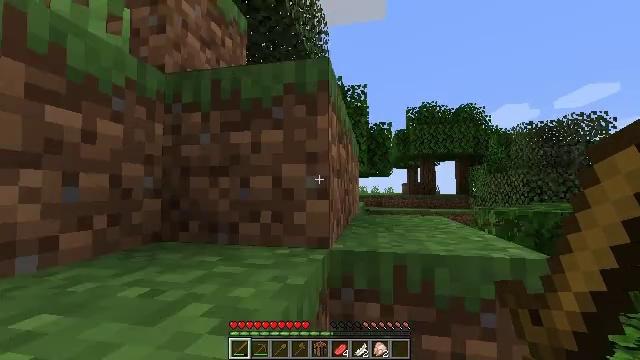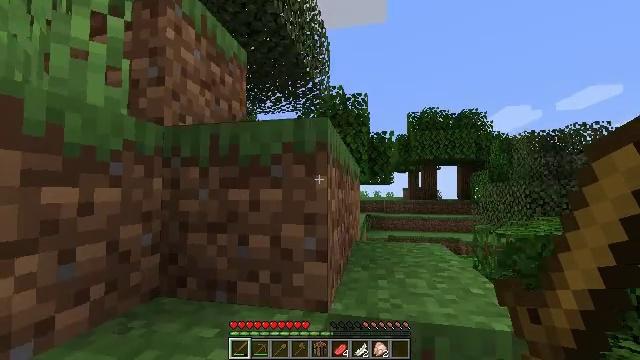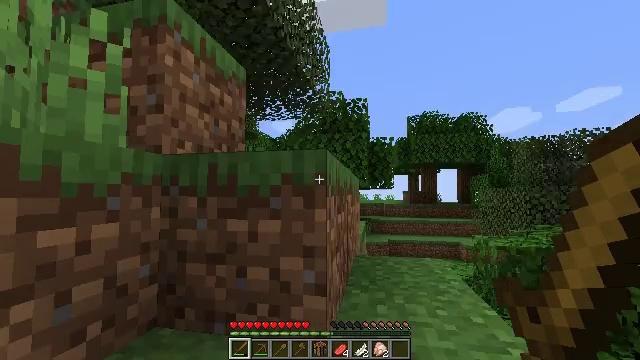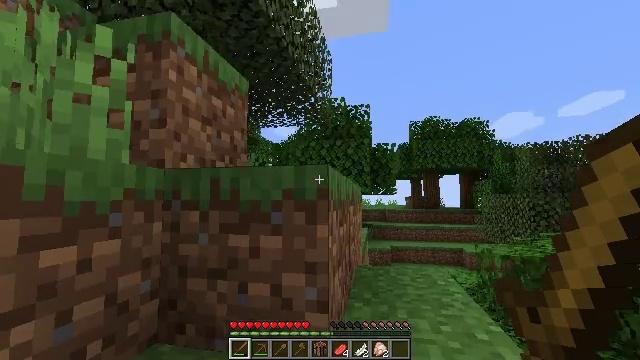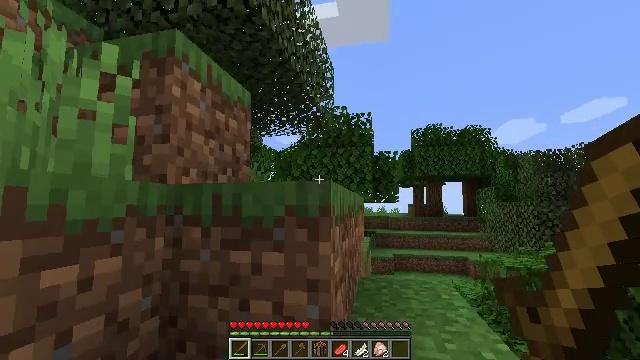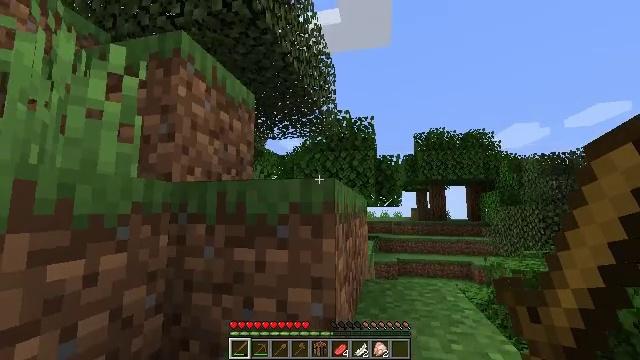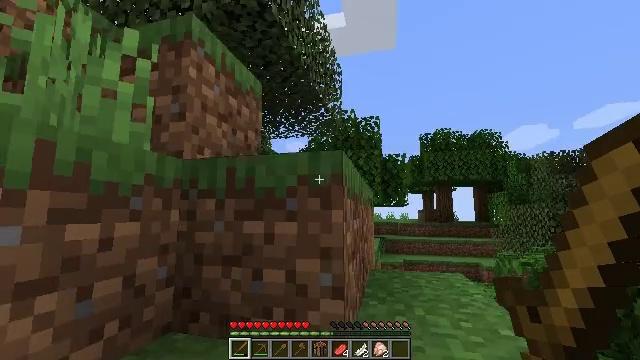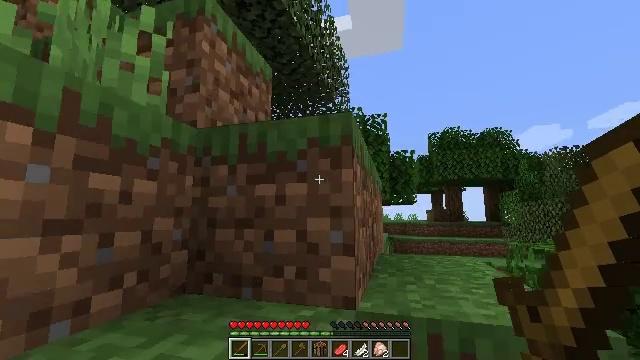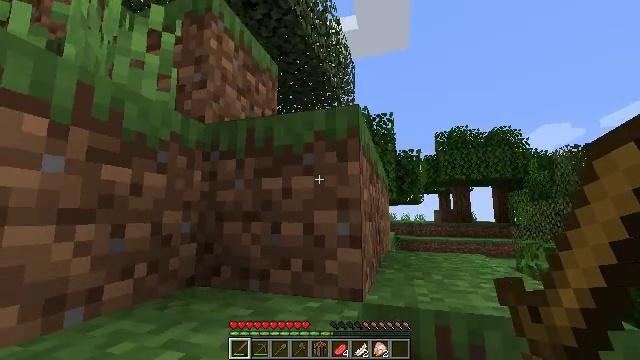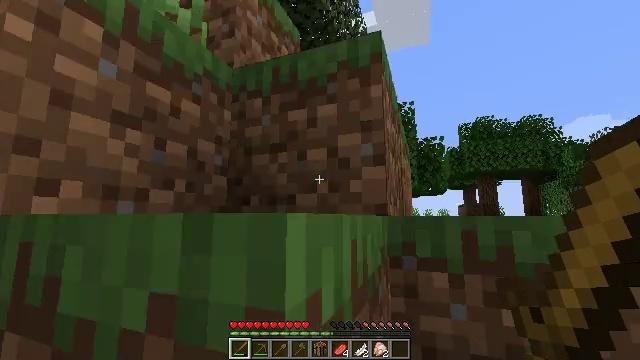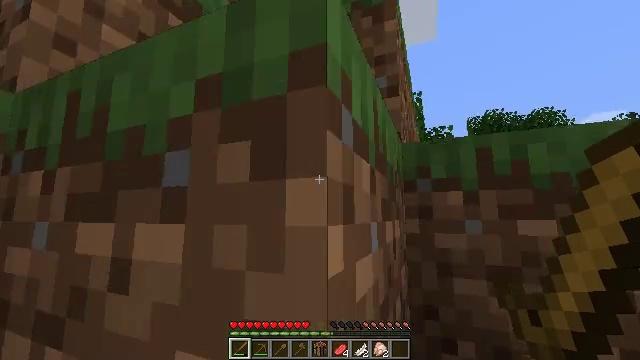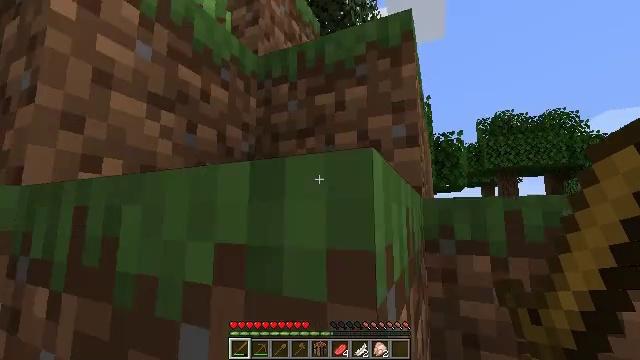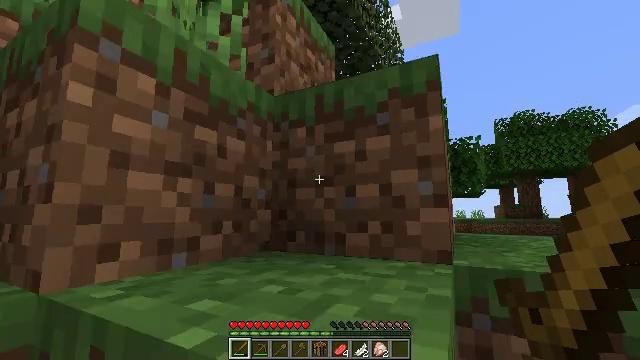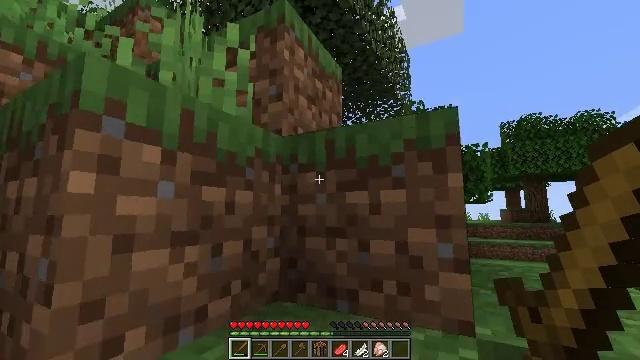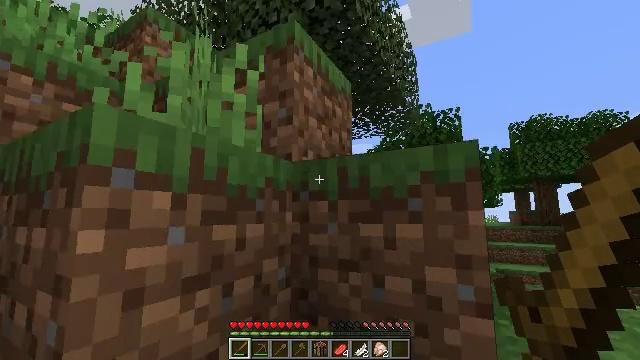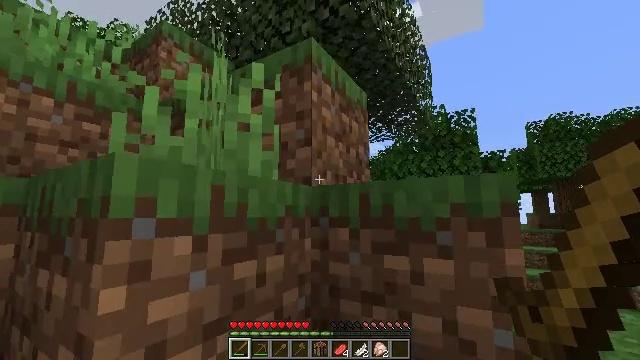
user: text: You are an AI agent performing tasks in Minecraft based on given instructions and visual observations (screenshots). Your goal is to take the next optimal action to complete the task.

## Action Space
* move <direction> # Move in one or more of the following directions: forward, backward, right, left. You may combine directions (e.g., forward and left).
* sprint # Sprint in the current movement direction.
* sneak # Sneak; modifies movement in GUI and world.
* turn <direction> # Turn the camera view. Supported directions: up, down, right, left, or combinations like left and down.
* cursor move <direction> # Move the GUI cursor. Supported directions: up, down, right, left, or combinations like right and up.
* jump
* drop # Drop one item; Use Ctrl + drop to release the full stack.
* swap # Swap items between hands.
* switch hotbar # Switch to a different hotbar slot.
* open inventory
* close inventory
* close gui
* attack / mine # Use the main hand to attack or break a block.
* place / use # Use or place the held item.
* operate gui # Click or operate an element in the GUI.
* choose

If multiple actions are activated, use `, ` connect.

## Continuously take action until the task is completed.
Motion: motion action
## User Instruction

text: Dig up the grass block for dirt.
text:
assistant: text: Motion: move forward, sprint, jump
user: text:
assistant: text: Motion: move forward, sprint, jump
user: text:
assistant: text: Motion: move forward, sprint, turn up, jump
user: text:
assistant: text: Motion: move forward, sprint, turn up, jump
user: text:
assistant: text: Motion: move forward, sprint, turn up, jump
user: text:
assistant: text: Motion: move forward, sprint, turn left, jump
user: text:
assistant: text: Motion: move forward, sprint, turn left, jump
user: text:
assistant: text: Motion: move forward, sprint, turn left, jump
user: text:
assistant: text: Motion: move forward, sprint, turn left, jump
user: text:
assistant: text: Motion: move forward, sprint, turn left, jump
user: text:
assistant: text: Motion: move forward, sprint, turn left, jump
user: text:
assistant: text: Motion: move forward, sprint, turn left, jump
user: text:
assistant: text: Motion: move forward, sprint, jump
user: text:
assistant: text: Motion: move forward, sprint, turn left, jump
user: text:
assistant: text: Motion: move forward, sprint, turn left, jump
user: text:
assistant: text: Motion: move forward, sprint, jump
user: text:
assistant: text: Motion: move forward, sprint, jump
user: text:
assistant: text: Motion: move forward, sprint, jump
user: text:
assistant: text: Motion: move forward, sprint, jump
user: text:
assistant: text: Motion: move forward, sprint, jump
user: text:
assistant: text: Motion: move forward, sprint, turn down, jump
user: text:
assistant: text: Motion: move forward, sprint, turn right and down, jump
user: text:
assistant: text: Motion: move forward, sprint, jump
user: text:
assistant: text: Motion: move forward, sprint, jump
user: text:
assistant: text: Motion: move forward, sprint, jump
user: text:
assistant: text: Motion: move forward, sprint, jump
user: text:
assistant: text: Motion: move forward, sprint, jump
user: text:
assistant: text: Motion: move forward, sprint, turn right and down, jump
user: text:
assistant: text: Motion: move forward, sprint, turn right and down, jump
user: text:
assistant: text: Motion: move forward, sprint, turn right, jump